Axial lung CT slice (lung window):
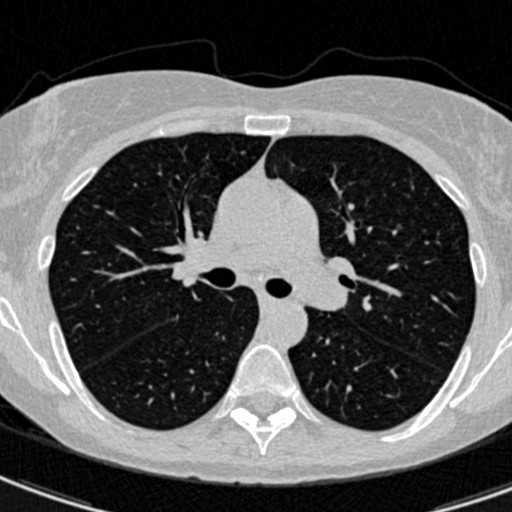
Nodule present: no